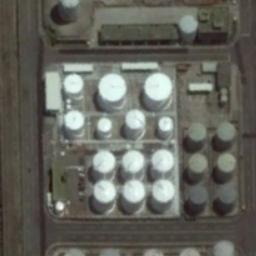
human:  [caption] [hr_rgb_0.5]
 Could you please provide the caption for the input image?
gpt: There are seven white storage tanks and a dozen black storage tanks on the lawn .

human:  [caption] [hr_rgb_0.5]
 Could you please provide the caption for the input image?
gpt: There are many roads around the storage tanks .

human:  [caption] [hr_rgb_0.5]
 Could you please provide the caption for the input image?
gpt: There are many white and black storage tanks on the bare land .

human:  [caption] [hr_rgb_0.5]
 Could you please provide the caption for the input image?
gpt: In the factory there are many neatly arranged storage tanks of different sizes, With two roads in the middle of the factory .

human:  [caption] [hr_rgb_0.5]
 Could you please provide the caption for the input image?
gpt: There are some white storage tanks arranged neatly and surrounded by some pipe .